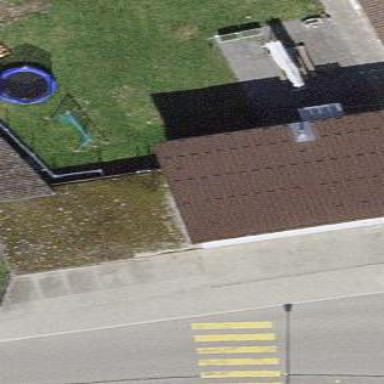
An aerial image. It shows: Group of garages.